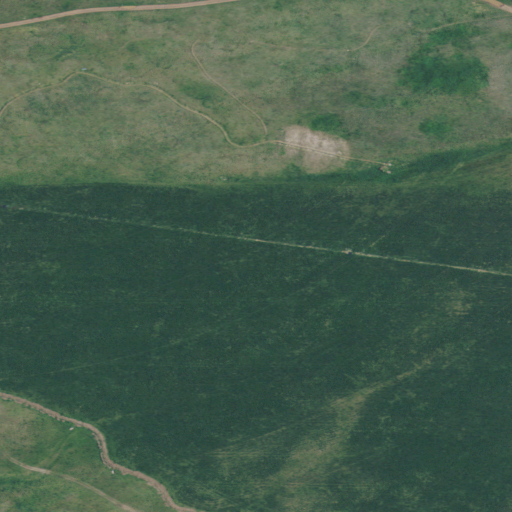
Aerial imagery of valley in Montana named Rough Gulch containing shrub, grassland, woody wetlands, open development, and low intensity development